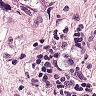
Metastatic tissue present: yes